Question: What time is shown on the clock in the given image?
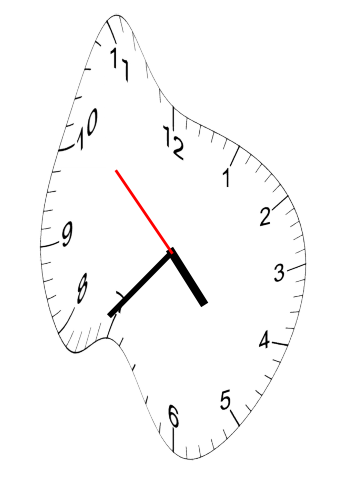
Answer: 04:36:52